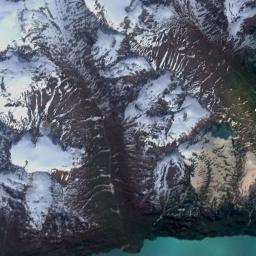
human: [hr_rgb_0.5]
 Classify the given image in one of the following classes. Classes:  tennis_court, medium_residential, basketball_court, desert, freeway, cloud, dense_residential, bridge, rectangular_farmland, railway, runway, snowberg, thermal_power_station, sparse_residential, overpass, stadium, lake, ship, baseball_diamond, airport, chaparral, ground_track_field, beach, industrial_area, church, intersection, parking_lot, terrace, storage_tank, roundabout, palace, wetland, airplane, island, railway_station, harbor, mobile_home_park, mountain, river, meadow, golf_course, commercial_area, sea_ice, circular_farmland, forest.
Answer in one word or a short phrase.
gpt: snowberg